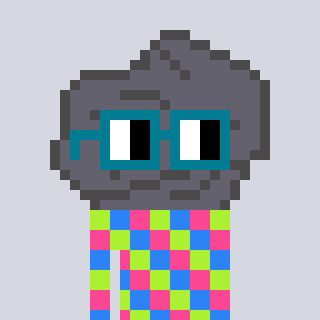
a pixel art character with square dark green glasses, a rock-shaped head and a yellow-colored body on a cool background